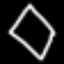
Label: diamond